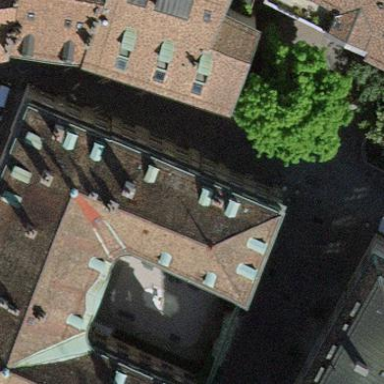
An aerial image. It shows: Museum building.